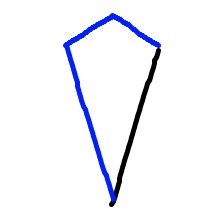
Shape: kite